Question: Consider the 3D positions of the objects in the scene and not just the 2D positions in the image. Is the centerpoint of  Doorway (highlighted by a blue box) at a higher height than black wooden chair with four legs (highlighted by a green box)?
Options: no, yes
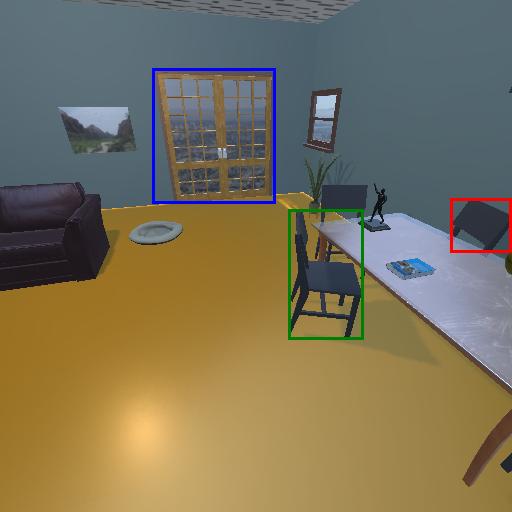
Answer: no